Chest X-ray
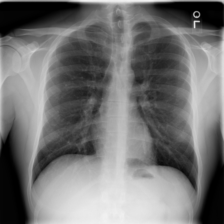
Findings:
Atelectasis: negative
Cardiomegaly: negative
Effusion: negative
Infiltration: negative
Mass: negative
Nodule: negative
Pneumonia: negative
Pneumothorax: negative
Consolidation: negative
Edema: negative
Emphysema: negative
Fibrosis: negative
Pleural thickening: negative
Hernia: negative